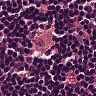
Metastatic tissue present: no